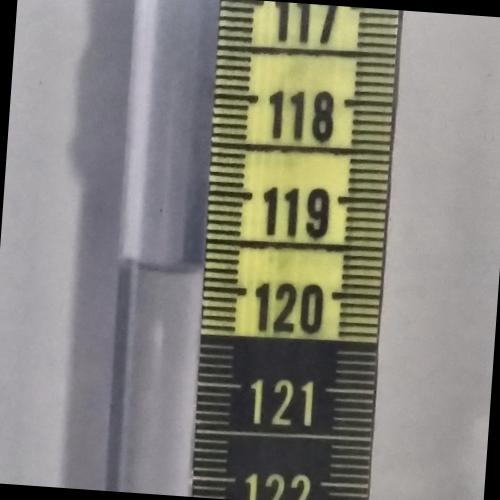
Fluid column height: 119.8 cm